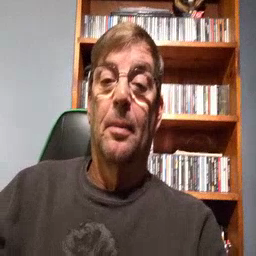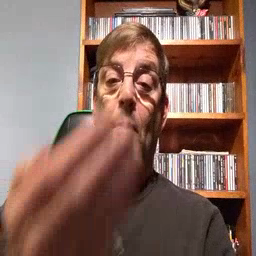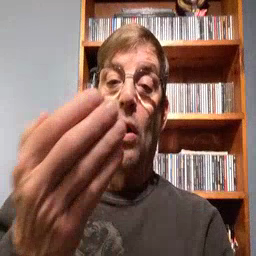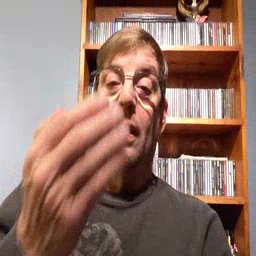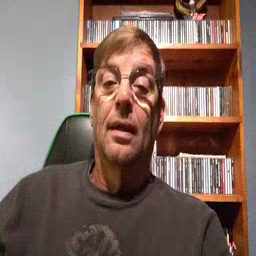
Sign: morning